Question: To provide a valid input to the NPV and IRR functions, I'm trying to create a range of values of annual even returns for a given number of years. Although question is also valid for any similar excel function, my specific case is related with NPV and IRR.
My initial investment is 25000$ and I get 5000$ from that investment annually for 10 years. Interest rate is 10% for NPV and IRR.
Instead of providing these values like BEFORE I'm looking for a way similar to AFTER, if possible without any macros, only by using a few functions?

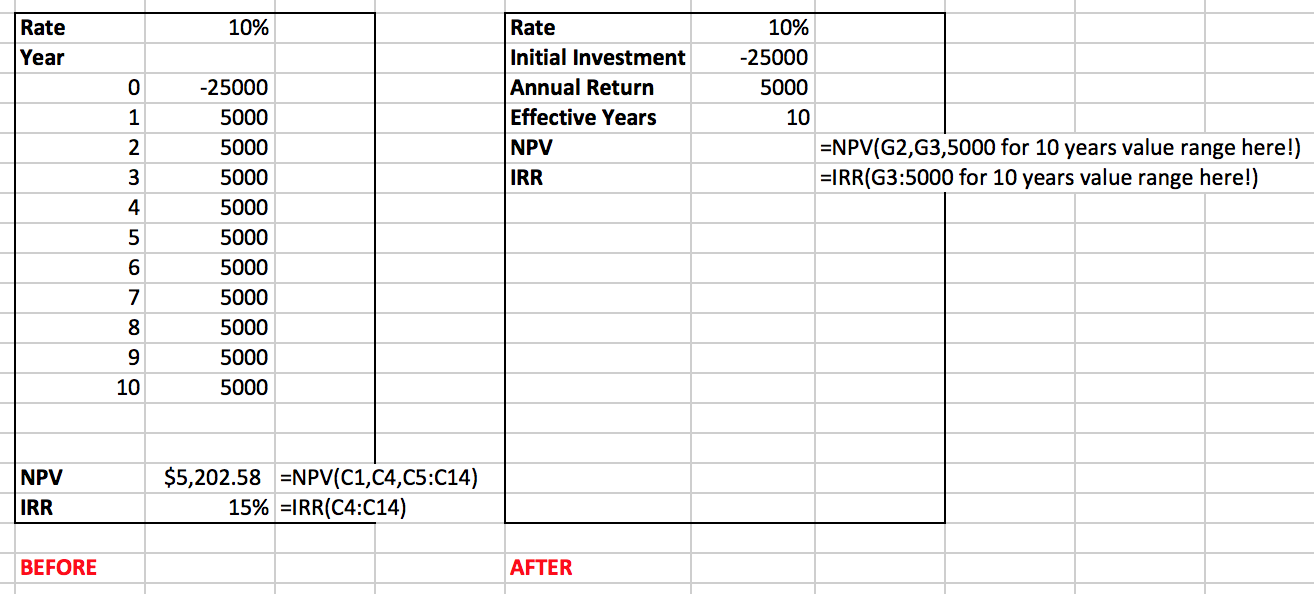
Answer: Your first formula is actually discounting a 25000 investment made in 1 years time, then receiving cashflow of $5000 a year from the end of year 2, year 3 .... year 11
You wanted
'=NPV(C1,C5:C14)-C4'
which as an annuity can be calculated directly with
'=-PV(10%,10,5000)-25000'
On your second formula
'=RATE(10,5000,-25000)'